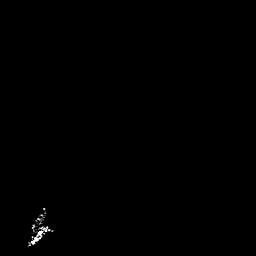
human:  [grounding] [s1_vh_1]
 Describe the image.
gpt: In the satellite image, there is  <ref>1 medium ship </ref> <box>[[9, 86, 20, 96, 0]]</box> located at bottom left.